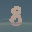
Label: 8